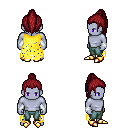
a pixel art fantasy rpg character, male body template, dark elf, purple skin, yellow tattered cape, teal pants, brunette long topknot hairstyle, white cloth bracers, gold boots, four views (front, back, left, right), 2x2 character sprite sheet, small pixel art, hard edges, no anti-aliasing